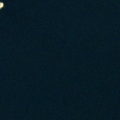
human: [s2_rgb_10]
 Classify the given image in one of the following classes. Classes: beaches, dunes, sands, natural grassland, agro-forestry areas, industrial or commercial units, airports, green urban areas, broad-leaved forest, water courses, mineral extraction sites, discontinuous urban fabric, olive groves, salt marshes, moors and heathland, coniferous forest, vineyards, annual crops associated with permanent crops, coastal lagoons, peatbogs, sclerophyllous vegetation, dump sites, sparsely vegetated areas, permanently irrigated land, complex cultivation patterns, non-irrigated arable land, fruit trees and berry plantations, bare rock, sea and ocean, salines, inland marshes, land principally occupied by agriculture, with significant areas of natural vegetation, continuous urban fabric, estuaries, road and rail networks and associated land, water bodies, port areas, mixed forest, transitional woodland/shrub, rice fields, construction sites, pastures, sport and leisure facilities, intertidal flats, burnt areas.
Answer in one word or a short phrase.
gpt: sea and ocean